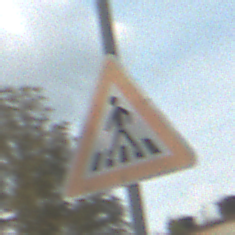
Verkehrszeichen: FussgaengerueberwegRechts
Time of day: Midday
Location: Outdoor (Suburban)
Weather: PartlyCloudy
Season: Summer
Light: Natural